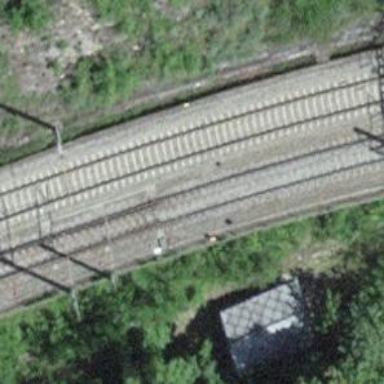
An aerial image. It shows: Railway track with contact lines for electrification.